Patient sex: M
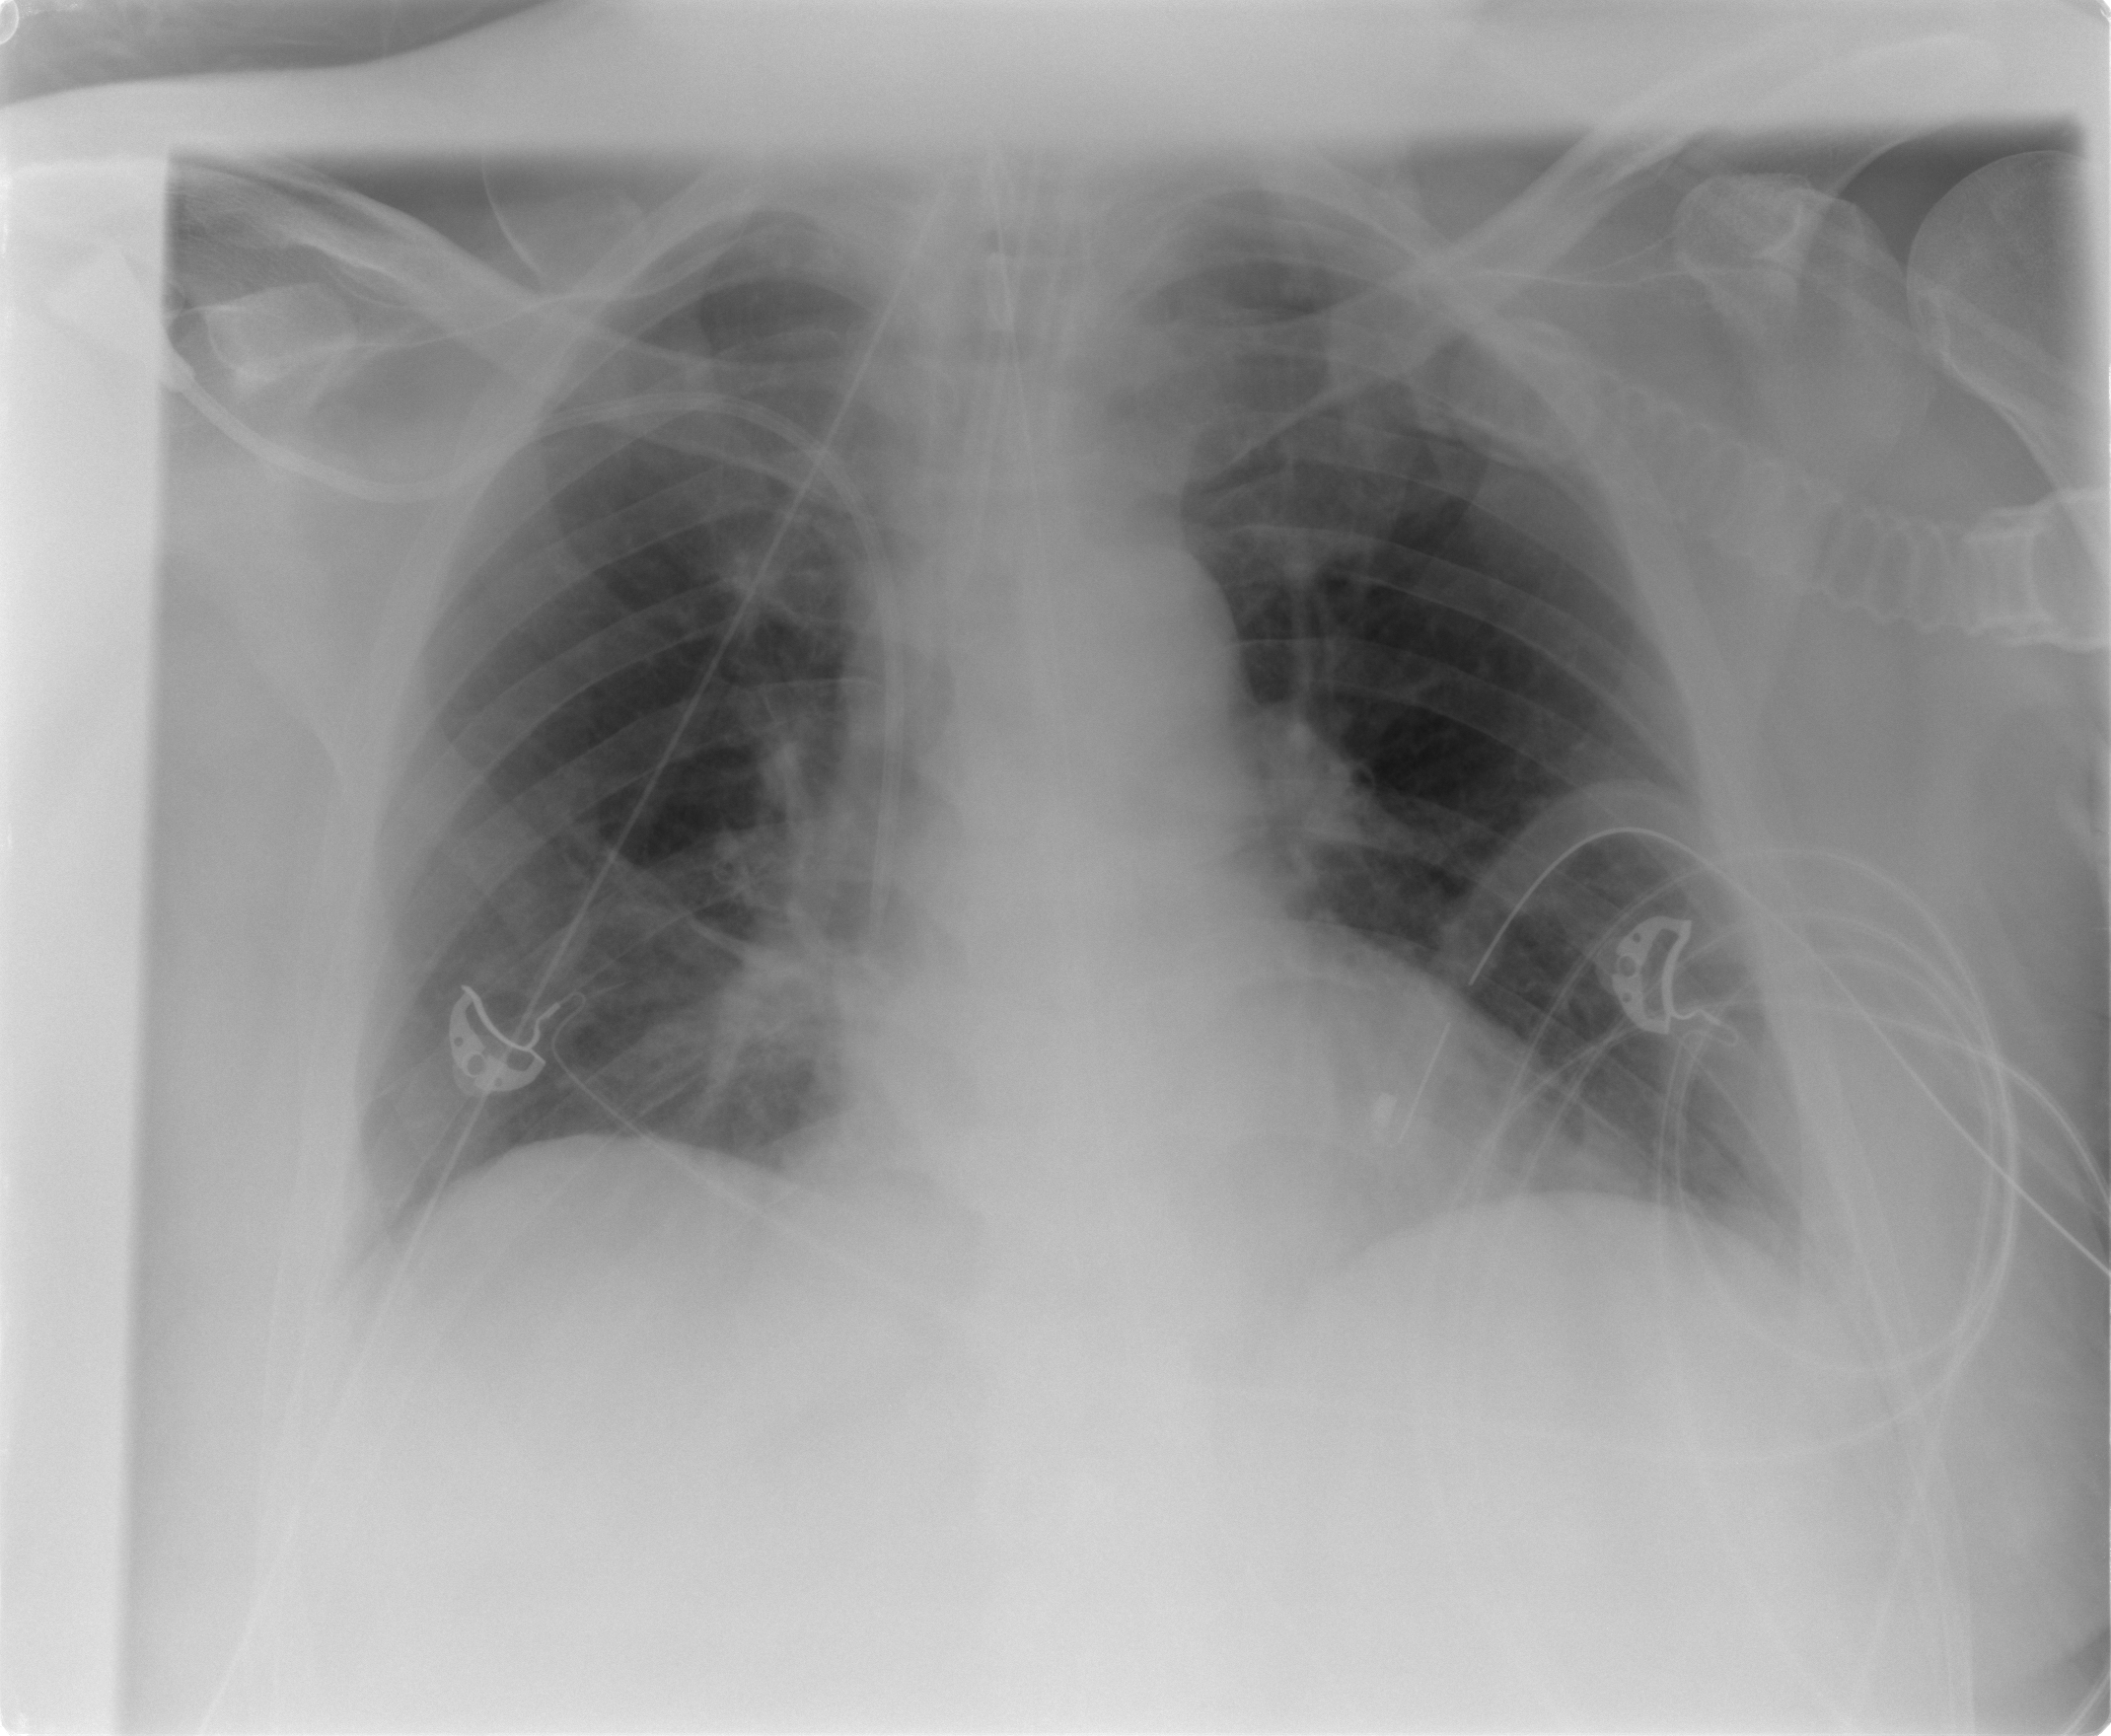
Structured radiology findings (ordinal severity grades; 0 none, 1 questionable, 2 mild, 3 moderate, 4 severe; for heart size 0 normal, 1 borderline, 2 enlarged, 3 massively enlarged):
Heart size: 2
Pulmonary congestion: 0
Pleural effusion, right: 0
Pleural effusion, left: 0
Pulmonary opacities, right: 0
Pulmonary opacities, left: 0
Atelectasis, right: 2
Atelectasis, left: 0